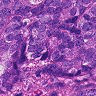
Metastatic tissue present: yes